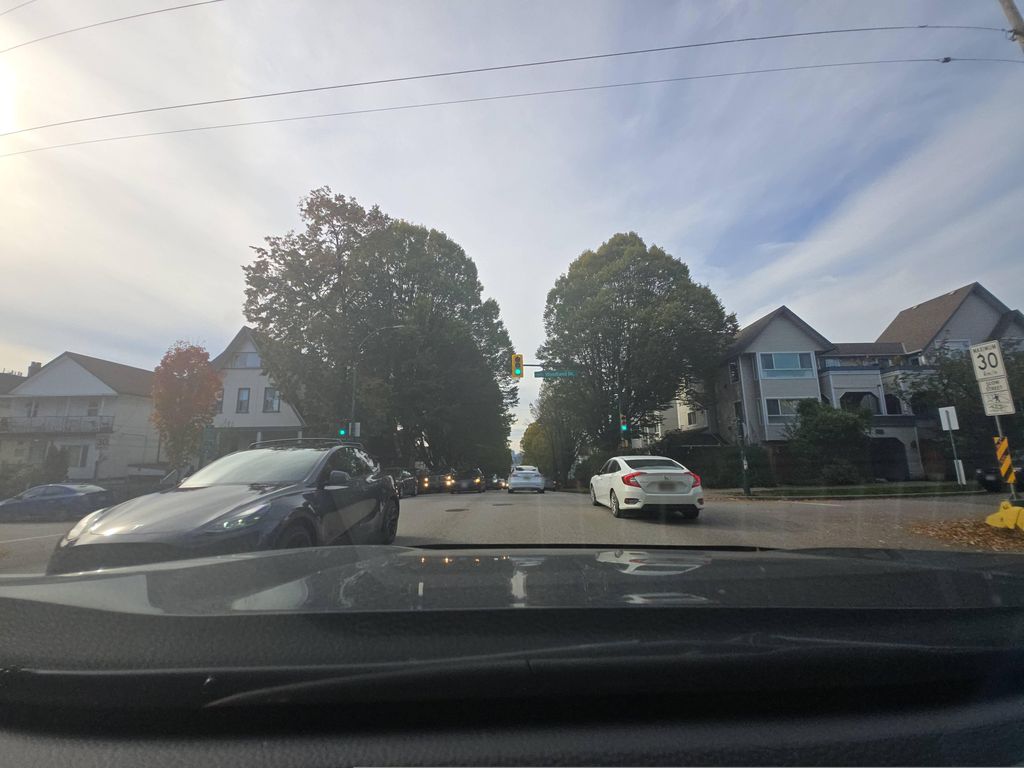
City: vancouver